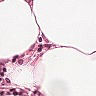
Metastatic tissue present: no